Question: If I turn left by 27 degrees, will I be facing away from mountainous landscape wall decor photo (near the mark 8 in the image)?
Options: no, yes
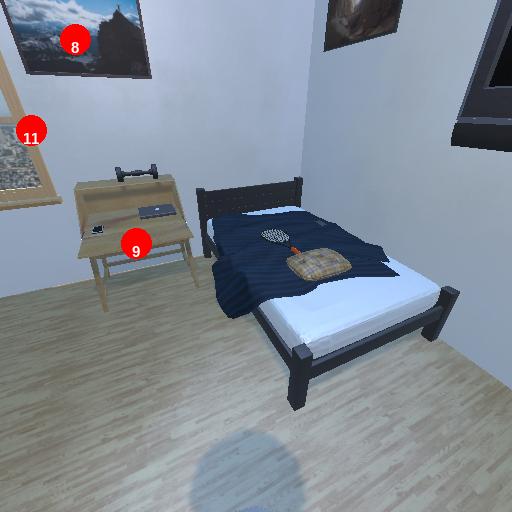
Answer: no